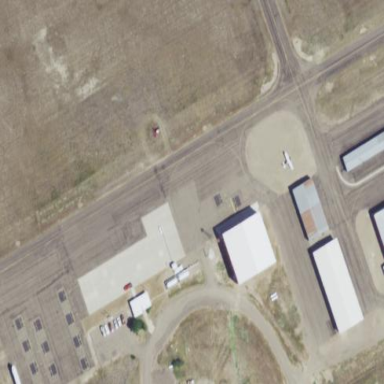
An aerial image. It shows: Apron area with paved surface.